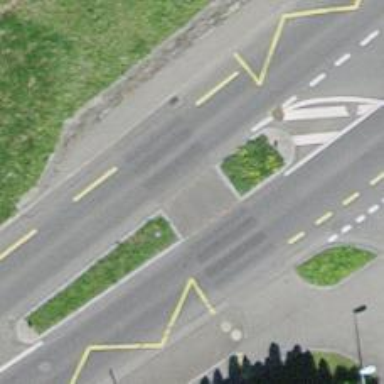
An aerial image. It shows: Unmarked footway crossing with pedestrian island.